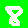
Digit: 8